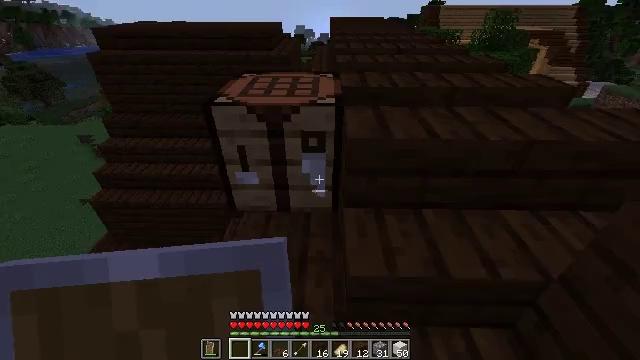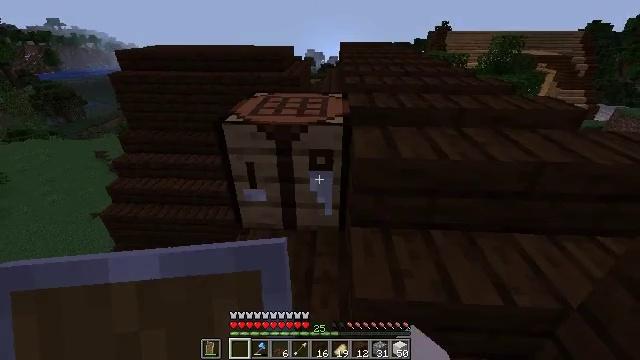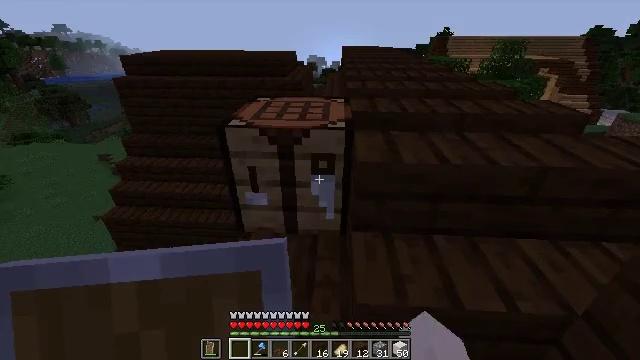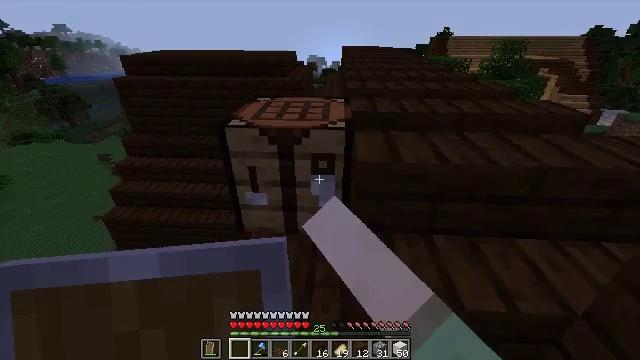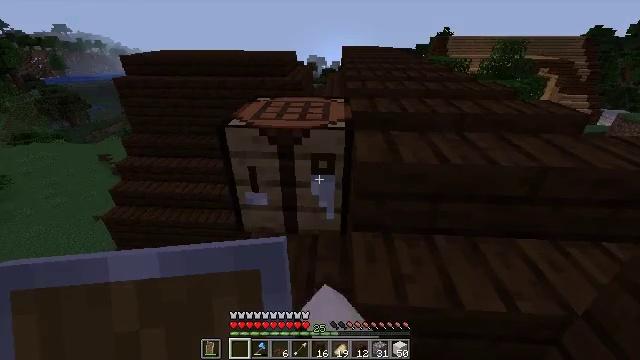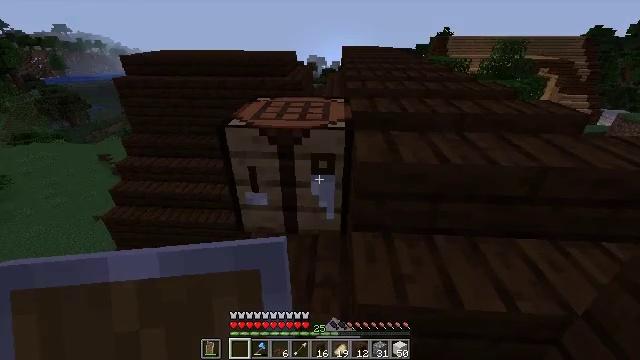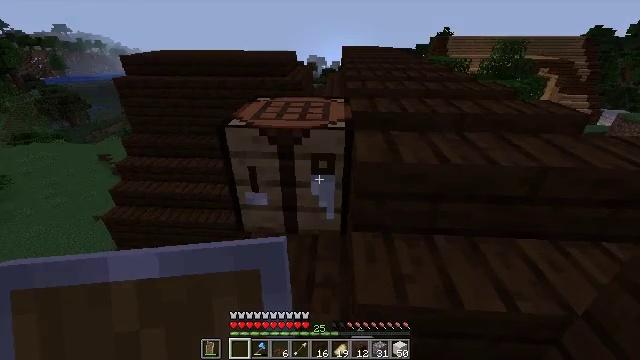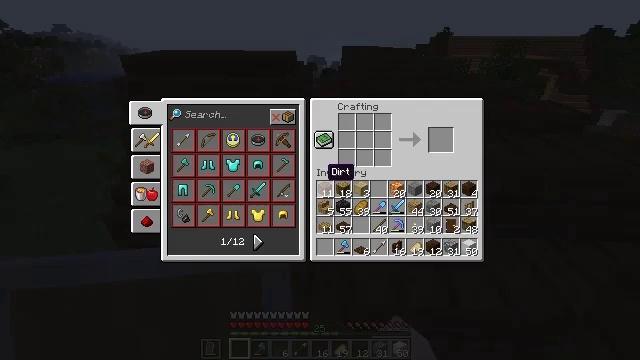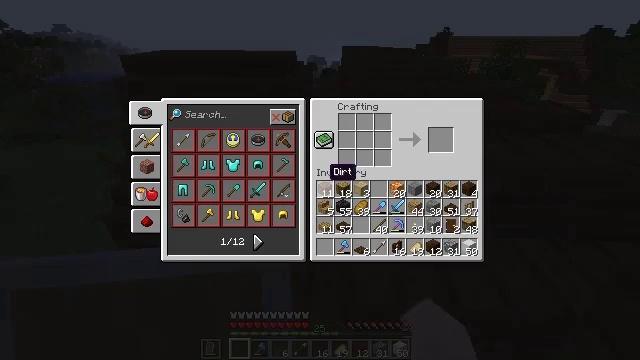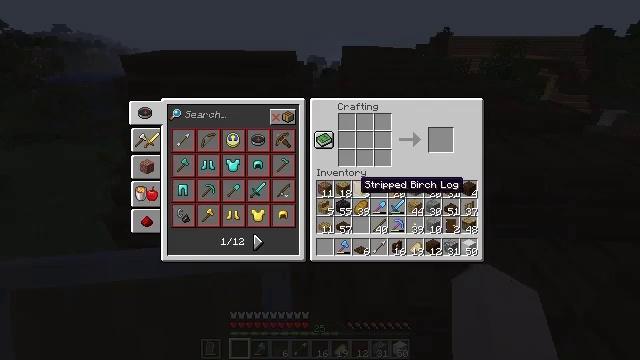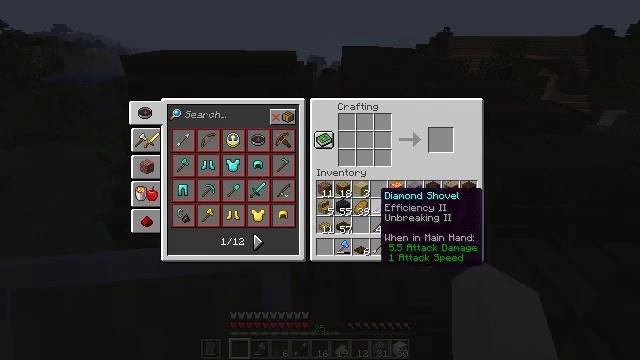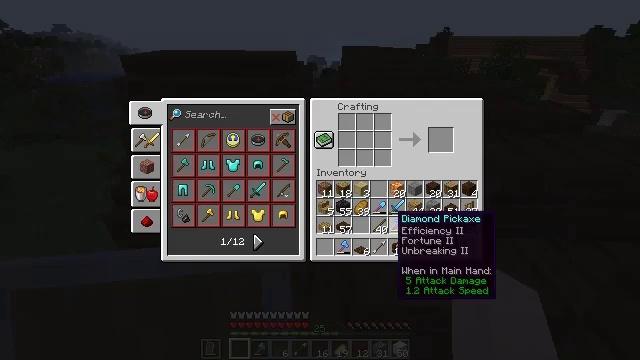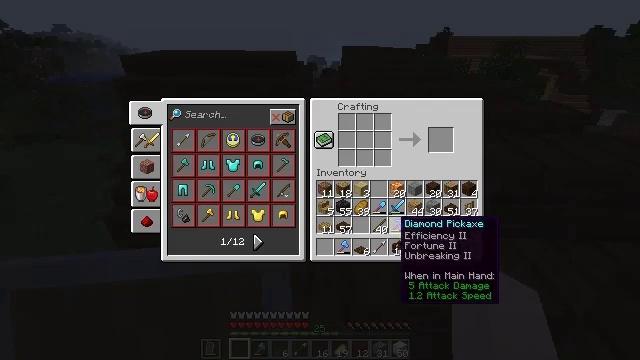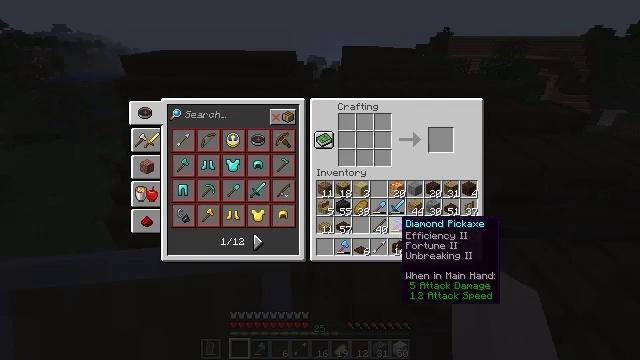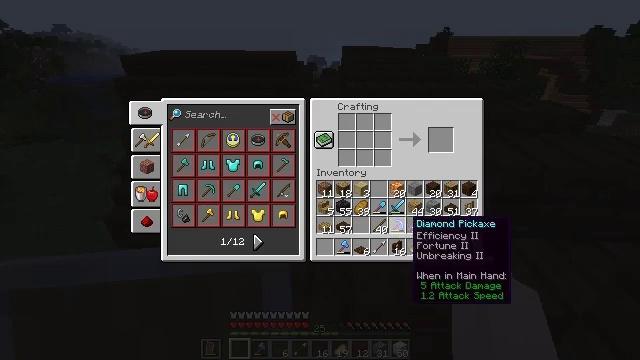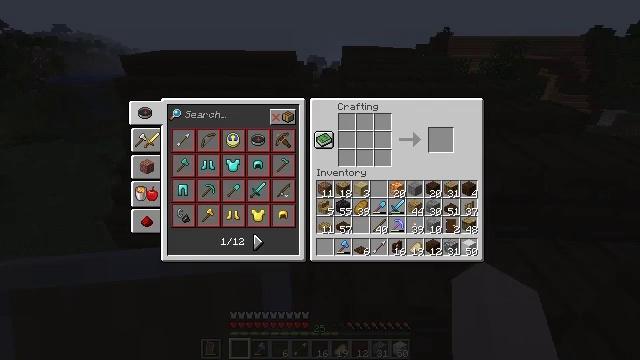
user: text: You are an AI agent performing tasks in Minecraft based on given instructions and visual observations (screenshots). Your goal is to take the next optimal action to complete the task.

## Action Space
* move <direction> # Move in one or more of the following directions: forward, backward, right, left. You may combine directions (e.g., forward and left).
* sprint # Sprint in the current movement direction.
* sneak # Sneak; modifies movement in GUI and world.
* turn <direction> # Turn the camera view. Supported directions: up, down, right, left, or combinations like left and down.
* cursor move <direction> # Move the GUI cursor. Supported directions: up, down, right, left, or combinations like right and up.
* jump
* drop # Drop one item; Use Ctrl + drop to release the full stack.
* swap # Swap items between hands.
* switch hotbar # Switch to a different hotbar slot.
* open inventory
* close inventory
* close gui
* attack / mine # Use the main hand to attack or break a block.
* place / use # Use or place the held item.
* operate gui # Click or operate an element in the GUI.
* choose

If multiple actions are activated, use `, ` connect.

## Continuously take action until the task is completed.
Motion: motion action
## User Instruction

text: Set up dark oak planks in the crafting table for dark oak stairs.
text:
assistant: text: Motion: turn left and up
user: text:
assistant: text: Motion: use / place
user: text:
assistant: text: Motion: use / place
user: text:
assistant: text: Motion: use / place
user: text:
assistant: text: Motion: no_op
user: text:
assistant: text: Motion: no_op
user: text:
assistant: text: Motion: open gui
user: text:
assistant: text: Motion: no_op
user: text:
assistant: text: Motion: cursor move right and down
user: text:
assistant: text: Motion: cursor move right and down
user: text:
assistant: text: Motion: cursor move right and down
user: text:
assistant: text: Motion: no_op
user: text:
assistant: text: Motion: no_op
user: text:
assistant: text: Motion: cursor move right
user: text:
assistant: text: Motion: cursor move right
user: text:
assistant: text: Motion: no_op
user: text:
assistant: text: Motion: no_op
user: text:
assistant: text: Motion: no_op
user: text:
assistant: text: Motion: no_op
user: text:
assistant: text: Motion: no_op
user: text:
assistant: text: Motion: no_op
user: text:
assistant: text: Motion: no_op
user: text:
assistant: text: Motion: no_op
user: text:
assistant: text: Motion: no_op
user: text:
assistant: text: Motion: operate gui
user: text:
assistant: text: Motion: operate gui
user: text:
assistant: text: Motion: cursor move up, operate gui
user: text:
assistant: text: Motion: cursor move left and up
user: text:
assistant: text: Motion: cursor move left and up
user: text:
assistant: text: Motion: no_op